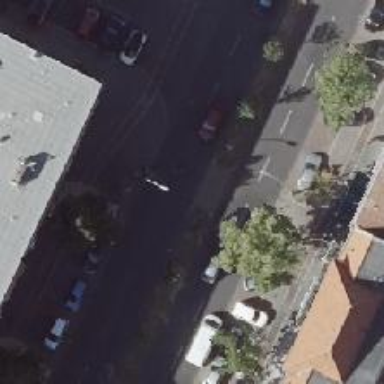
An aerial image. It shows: Footway located on traffic island.